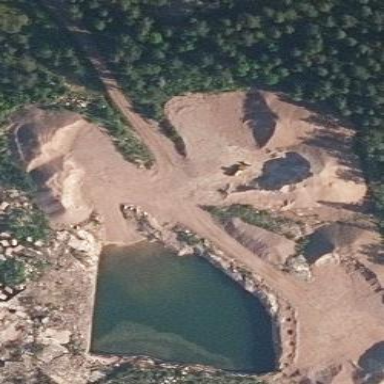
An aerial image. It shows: Quarry area.